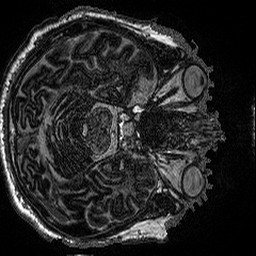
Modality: MP2RAGE
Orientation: axial
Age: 72
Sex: male
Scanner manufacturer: siemens
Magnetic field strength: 3 T
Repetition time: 5 s
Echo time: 0.00298 s